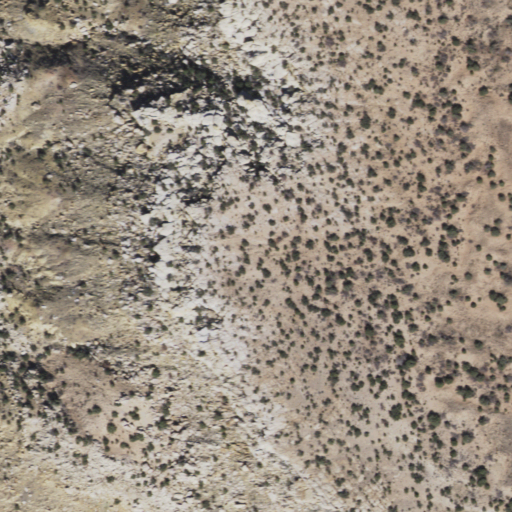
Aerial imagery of cliff(s) in Arizona named Mots'ovi containing only shrub